Field crop: maize
Growth stage: 2
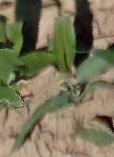
Species: maize